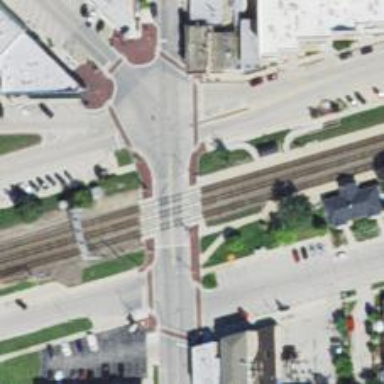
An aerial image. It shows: Crossing for the railway.